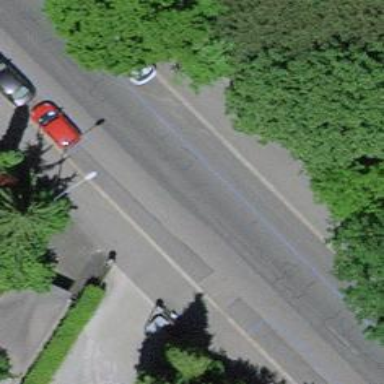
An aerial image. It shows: Tertiary road with asphalt surface and separate sidewalk.